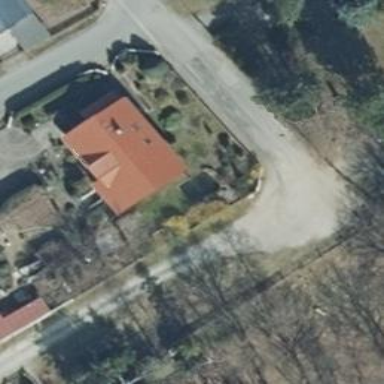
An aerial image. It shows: Asphalt road in residential area.